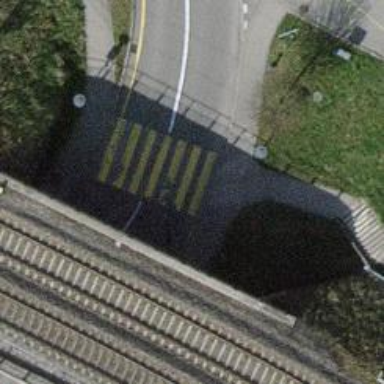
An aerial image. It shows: Zebra crossing on the road.